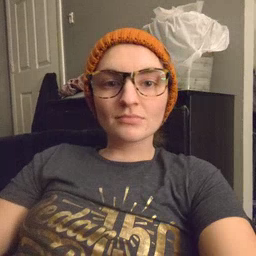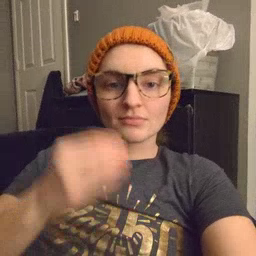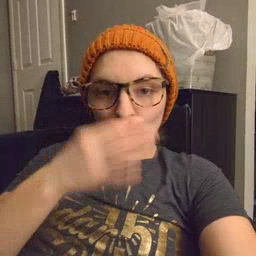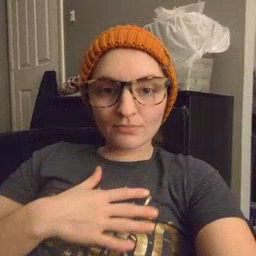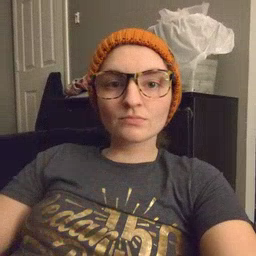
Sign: pajamas